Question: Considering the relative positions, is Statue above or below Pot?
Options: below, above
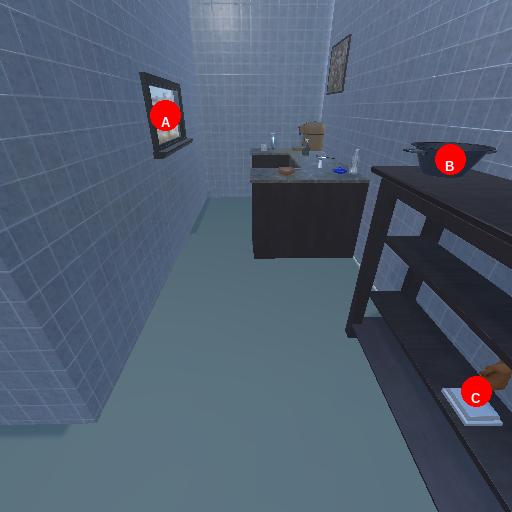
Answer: below